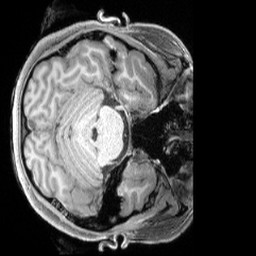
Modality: T1w
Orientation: axial
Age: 22
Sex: female
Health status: ill
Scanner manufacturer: siemens
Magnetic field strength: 3 T
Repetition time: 2.4 s
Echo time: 0.00222 s